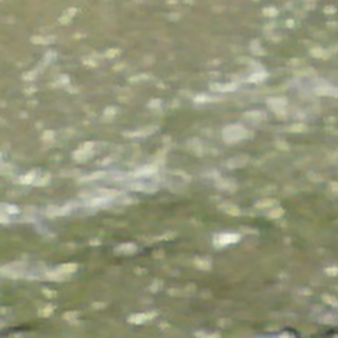
Label: other